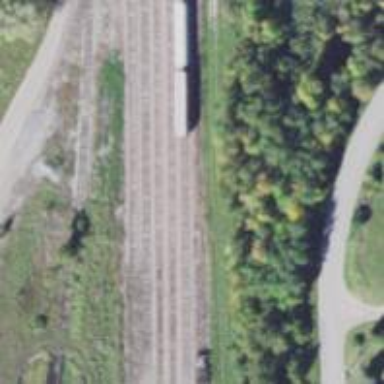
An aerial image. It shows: Railway track.